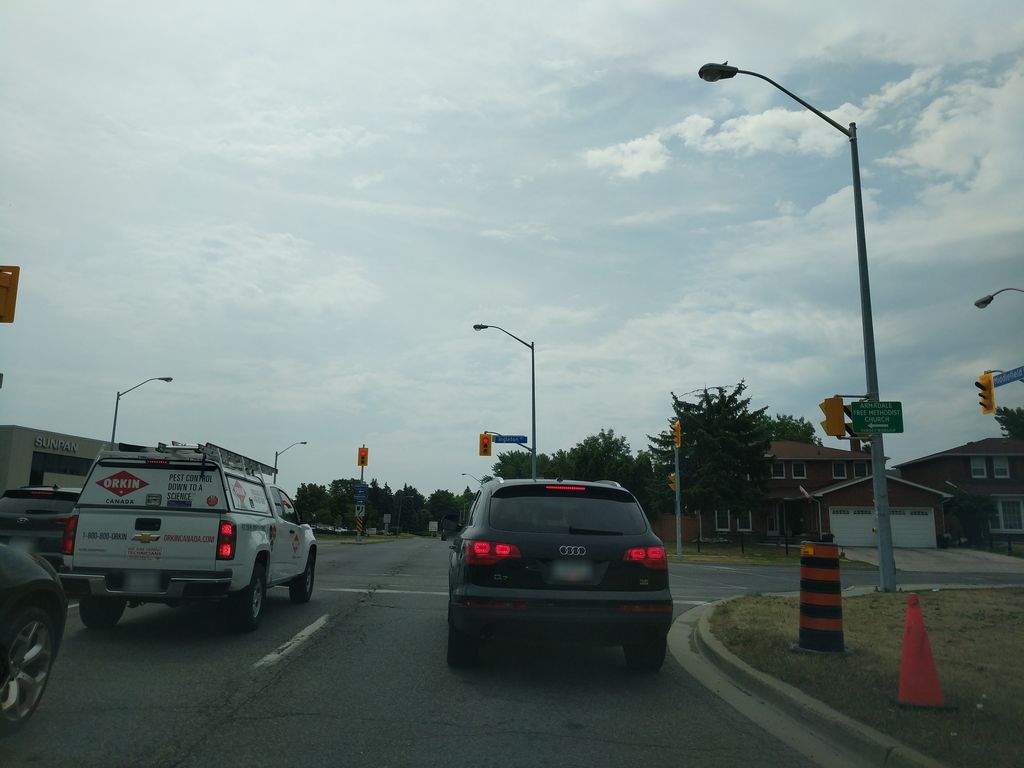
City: toronto